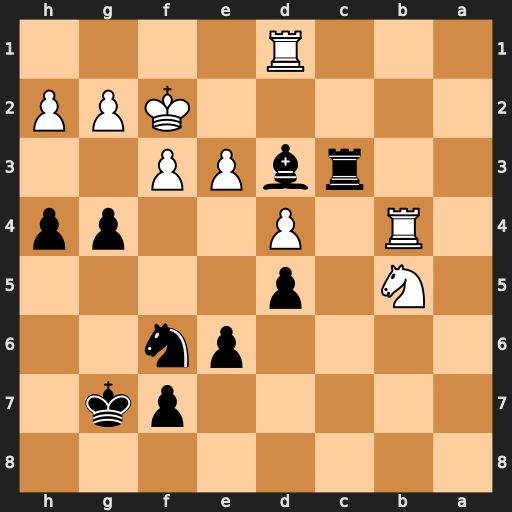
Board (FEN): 8/5pk1/4pn2/1N1p4/1R1P2pp/2rbPP2/5KPP/3R4
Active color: b
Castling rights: -
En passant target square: -
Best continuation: Rc2+ Kg1 h3